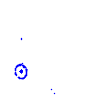
Particle: kaon